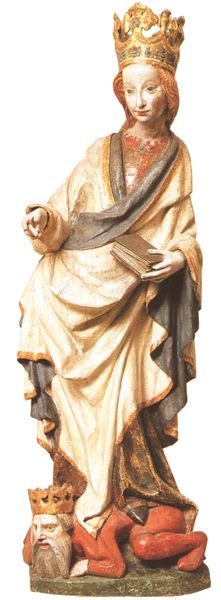
Titel: Die hl. Katherina mit Buch
Standort: Niederkreibitz, Burg Karlstein (EU - Tschechische Republik)
Schlagwörter: fuß, hand, mann, mädchen, frau, haar, kleid, stirn, rot, bart, bibel, sockel, stehen, hände, kirche, figur, gewand, gold, krone, skulptur, statue, king, könig, weib, zeigen, rothaarig, buch, nonne, stand, schuh, sieg, pantoffel, rotblond, schmerz, stark, mittelalter, heiliger, elisabeth, königin, macht, heilige, deuten, fürstin, maria, tritt, standbild, hexe, statur, rote wangen, treten, sch, unterdrückung, holy, queen, unterdrückt, importance